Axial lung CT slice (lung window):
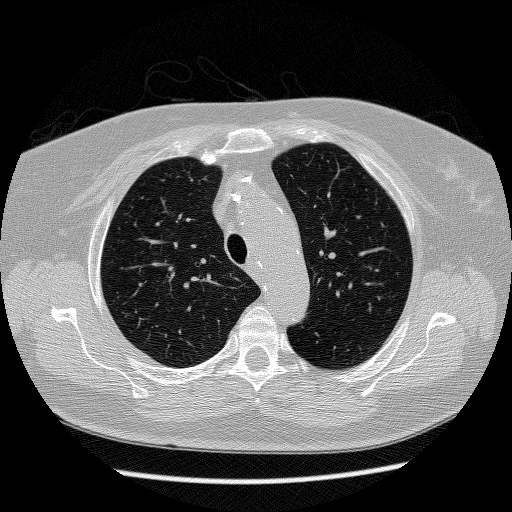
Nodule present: no